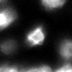
Tissue sample: colon
Magnification: 2.5x
Cell type: B cells
Senescence state: senescent